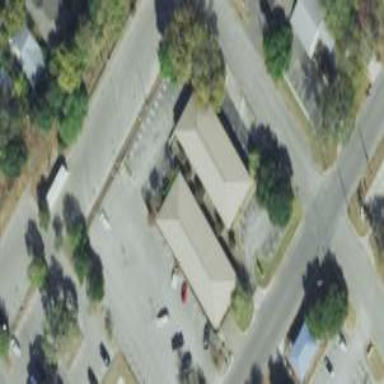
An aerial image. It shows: Clinic.